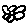
Label: flower